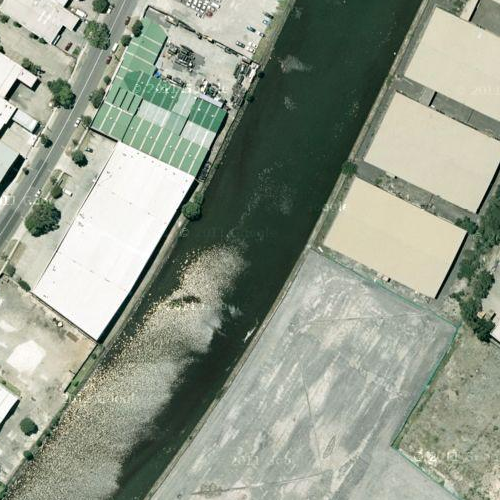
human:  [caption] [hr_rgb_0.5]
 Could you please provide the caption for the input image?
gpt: This is a part of ocean with deep green waters .

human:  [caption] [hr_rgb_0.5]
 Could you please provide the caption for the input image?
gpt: A part of ocean with deep green waters and some containers beside .

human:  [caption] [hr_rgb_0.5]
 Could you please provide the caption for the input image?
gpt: Deep green waters with some containers beside .

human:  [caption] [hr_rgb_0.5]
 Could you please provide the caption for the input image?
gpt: A part of ocean with deep green waters and some containers beside .

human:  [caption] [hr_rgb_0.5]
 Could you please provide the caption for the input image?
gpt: A part of ocean with deep green waters and some containers beside .